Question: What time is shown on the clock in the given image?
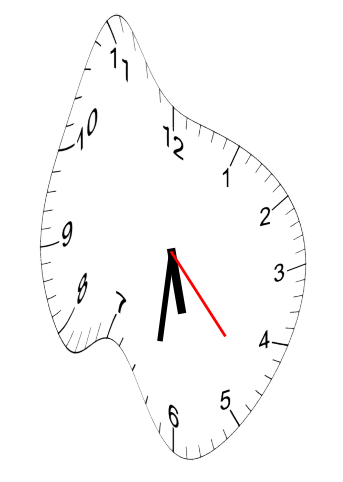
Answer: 05:31:23